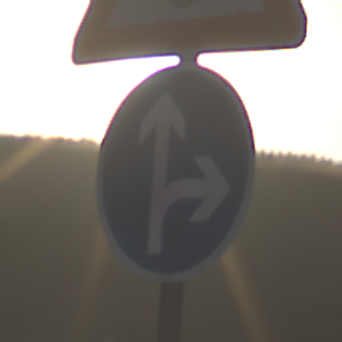
Verkehrszeichen: VorgeschriebeneFahrtrichtungGeradeausOderRechts
Zusatzzeichen oben: Lichtzeichenanlage
Umgebung: Outdoor, Nature
Tageszeit: SunriseSunset
Wetter: Clear
Licht: Natural
Jahreszeit: NotSpecified
Kontrast: HighContrast